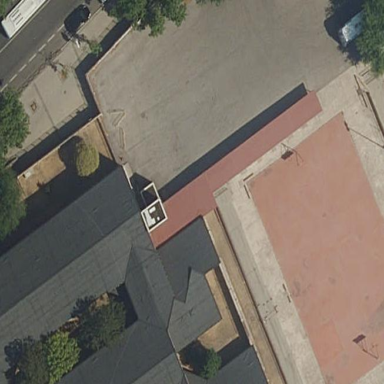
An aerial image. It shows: Basketball court on leisure land pitch.